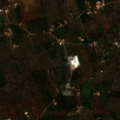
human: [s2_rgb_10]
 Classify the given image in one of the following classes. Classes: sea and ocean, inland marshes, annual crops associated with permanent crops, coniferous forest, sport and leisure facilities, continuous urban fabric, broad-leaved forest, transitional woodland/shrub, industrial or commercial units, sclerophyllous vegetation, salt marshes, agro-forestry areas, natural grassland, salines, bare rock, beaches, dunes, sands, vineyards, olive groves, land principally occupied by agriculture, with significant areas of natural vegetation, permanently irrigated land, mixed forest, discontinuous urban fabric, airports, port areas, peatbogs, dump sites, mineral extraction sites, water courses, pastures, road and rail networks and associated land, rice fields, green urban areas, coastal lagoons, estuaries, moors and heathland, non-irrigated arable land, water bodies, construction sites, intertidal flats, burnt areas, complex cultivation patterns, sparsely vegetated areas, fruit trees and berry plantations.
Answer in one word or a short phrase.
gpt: fruit trees and berry plantations, olive groves